Brain MRI, t1w sequence, axial 2D slice.
Patient: age 38, sex F, weight 95 kg, height 1.95 m
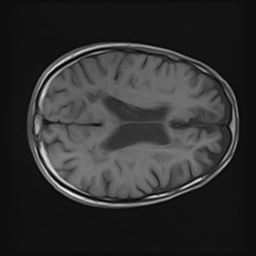